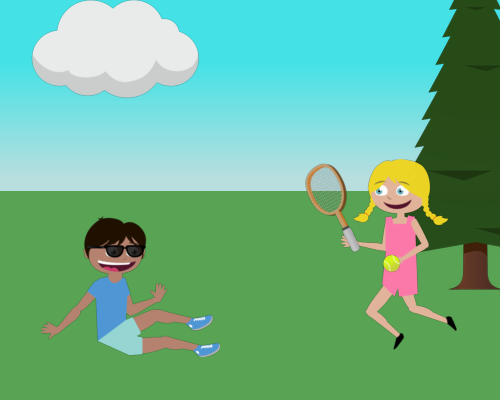
on the left side is a large cloud and under a happy boy sitting down and wearing black sunglasses on the right side is a small pine tree in front of the pine is a running girl with a tennis racket and ball in her hands